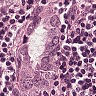
Metastatic tissue present: yes